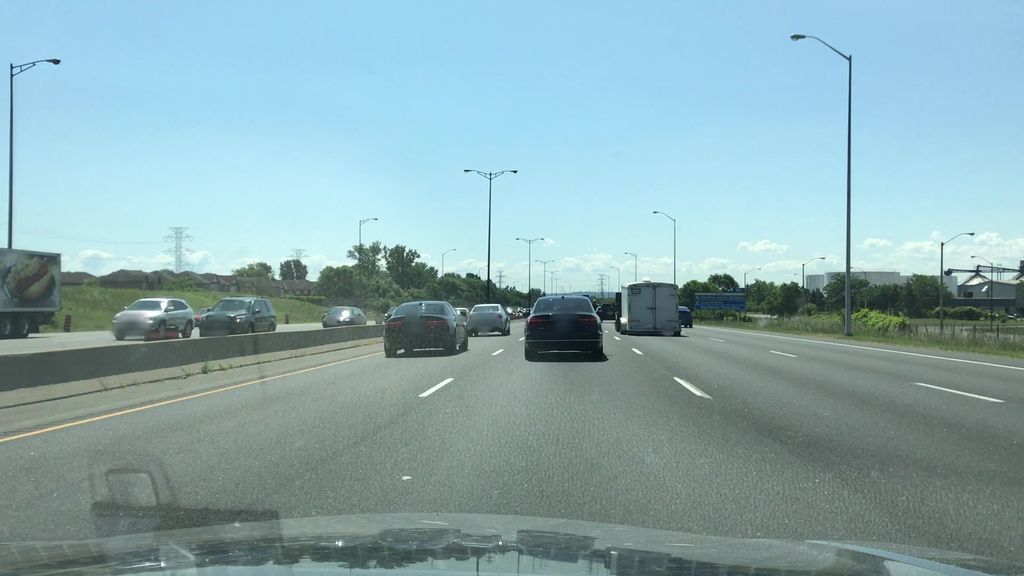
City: hamilton